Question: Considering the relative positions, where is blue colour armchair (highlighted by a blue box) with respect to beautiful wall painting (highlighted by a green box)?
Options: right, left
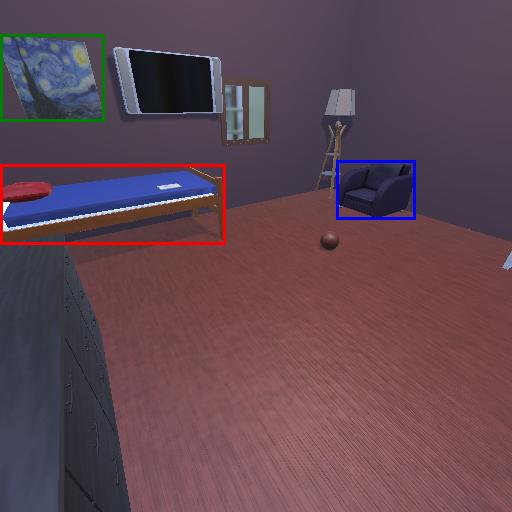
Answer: right